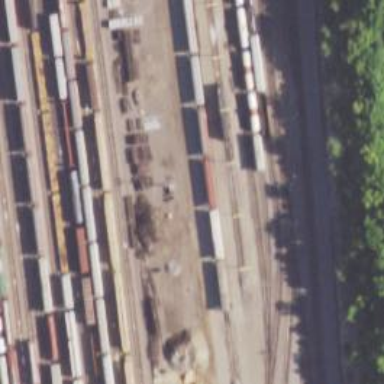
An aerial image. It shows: Railway yard.